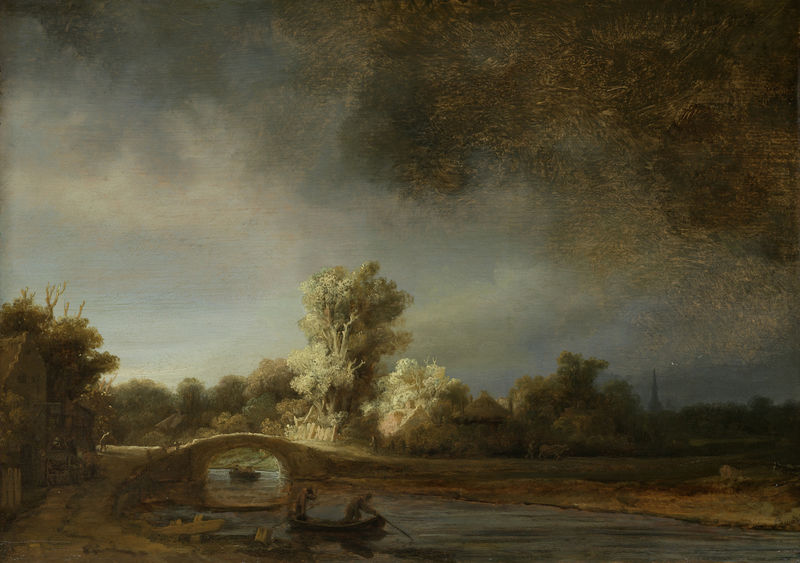
Titel: De stenen brug
Künstler: Rembrandt Harmensz. van Rijn
Standort: Amsterdam
Institution: Rijksmuseum
Schlagwörter: gemälde, gewitter, kirchturm, landschaft, wolke, brücke, boot, fischer, fluß, wetter